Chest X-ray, AP view. Patient: 27 years old, sex M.
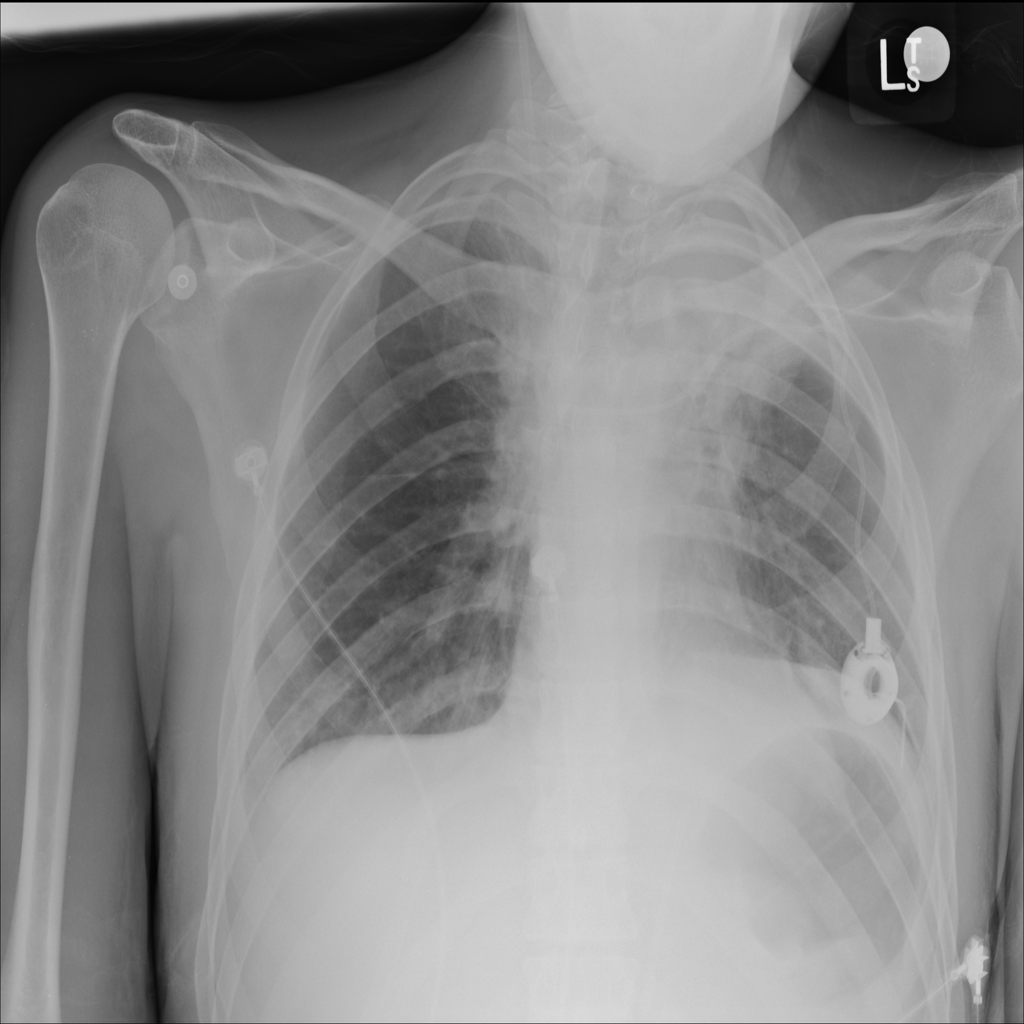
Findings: Effusion